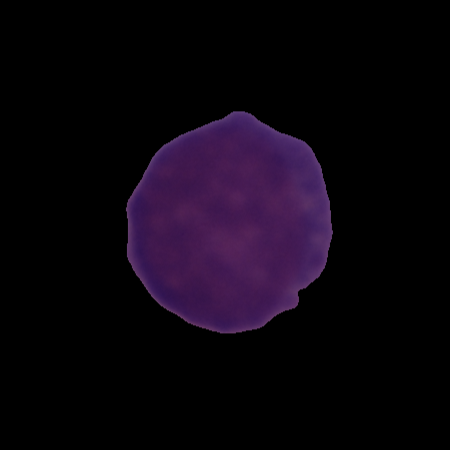
Label: healthy